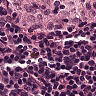
Metastatic tissue present: no